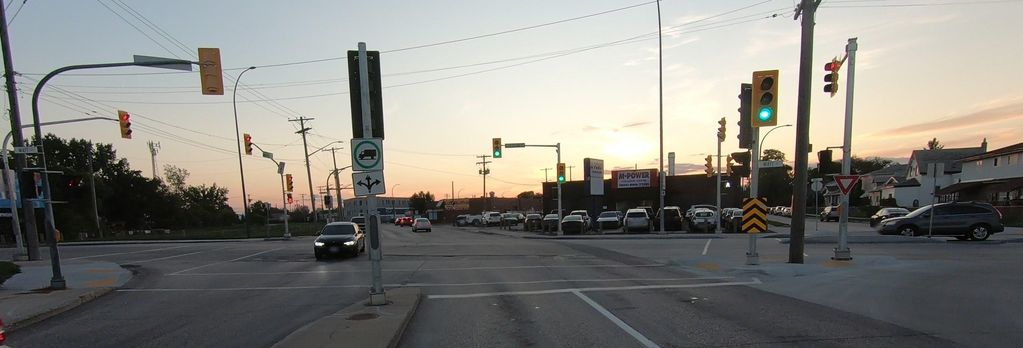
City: winnipeg